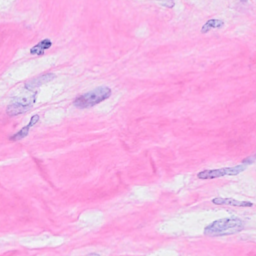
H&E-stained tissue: Breast